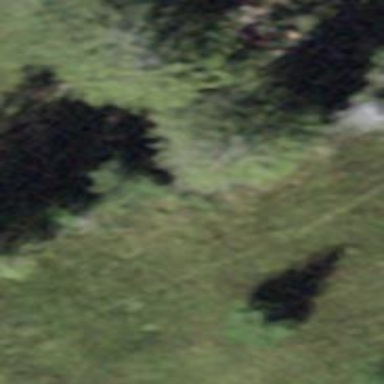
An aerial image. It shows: Row of trees in natural setting.